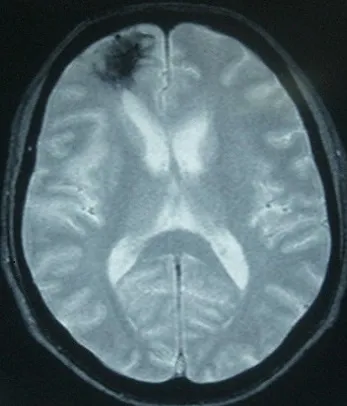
Brain MRI showing hypointensity of the right fronto-polar region on T2* image.
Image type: radiology (mri)